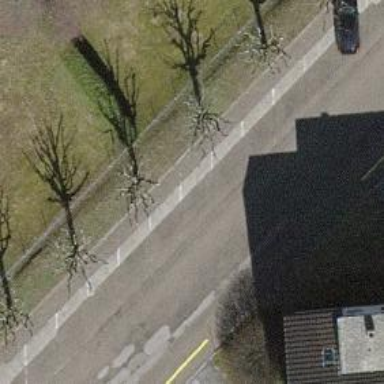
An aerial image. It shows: Hedge acting as barrier.